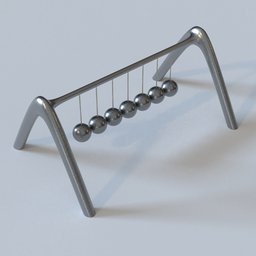
Label: decoration